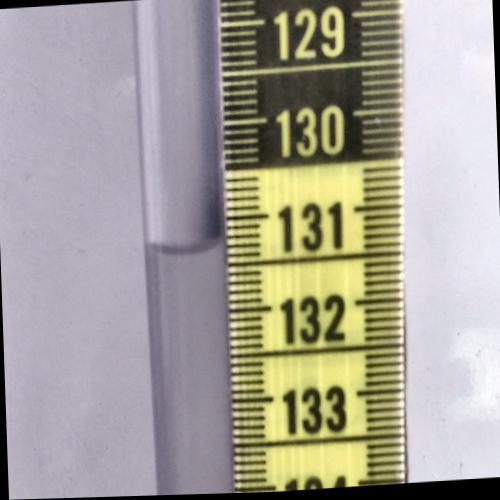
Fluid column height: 131.3 cm